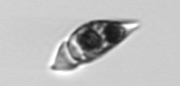
Label: Amphidinium